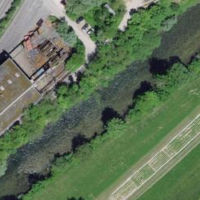
EUNIS habitat code: 15
Species observed at this site:
Cardamine heptaphylla